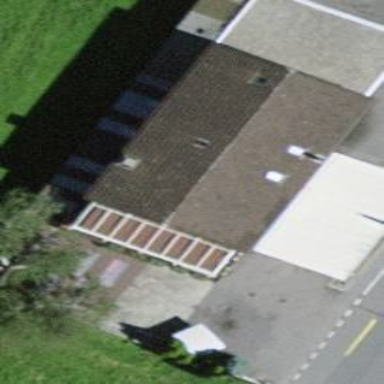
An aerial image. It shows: View of roof of building.